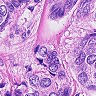
Metastatic tissue present: yes